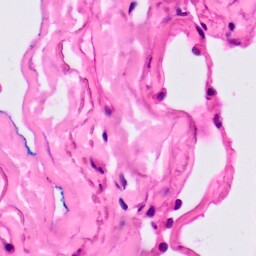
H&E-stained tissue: Lung